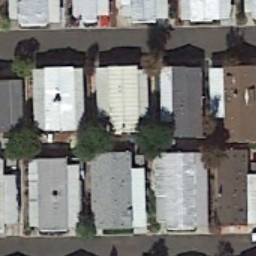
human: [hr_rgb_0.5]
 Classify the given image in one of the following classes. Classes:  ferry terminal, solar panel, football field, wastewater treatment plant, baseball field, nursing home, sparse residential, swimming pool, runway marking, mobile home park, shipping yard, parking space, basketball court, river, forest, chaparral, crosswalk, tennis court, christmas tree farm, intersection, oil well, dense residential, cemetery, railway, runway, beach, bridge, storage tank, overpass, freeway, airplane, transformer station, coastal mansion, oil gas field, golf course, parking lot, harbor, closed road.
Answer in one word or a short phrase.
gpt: mobile home park